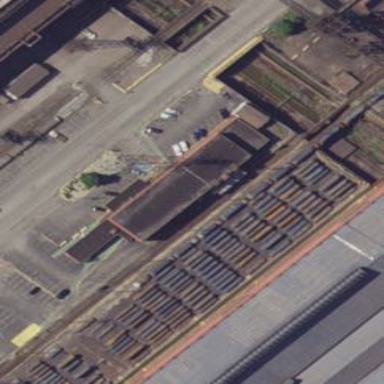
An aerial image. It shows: Industrial building.